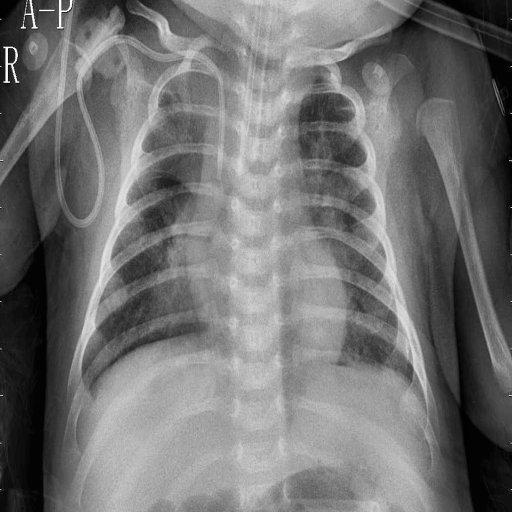
Finding: PNEUMONIA